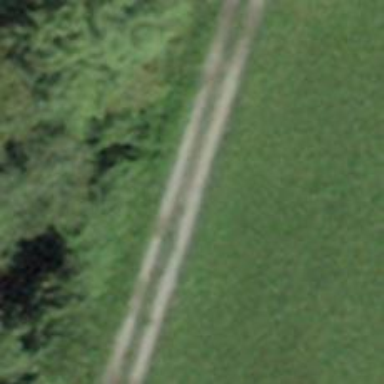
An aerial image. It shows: Ground track with grade 4 track type.